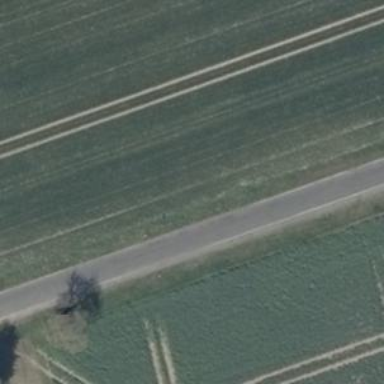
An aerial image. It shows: Secondary road with asphalt surface.